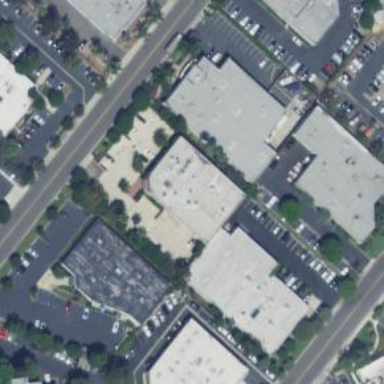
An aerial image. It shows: Commercial building.